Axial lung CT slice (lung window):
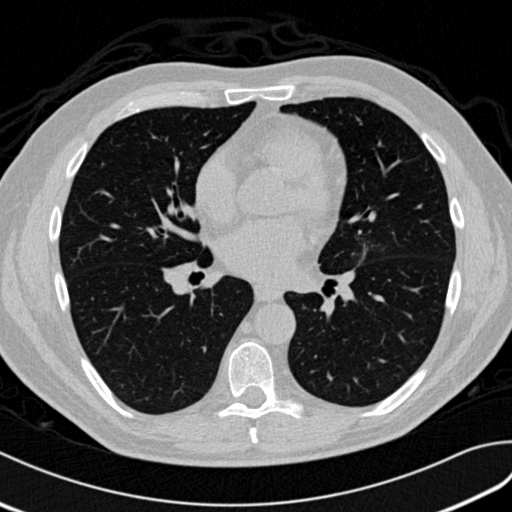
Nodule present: no